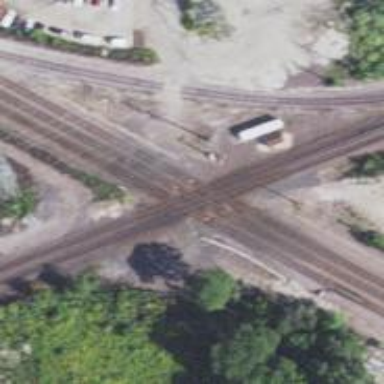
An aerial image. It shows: Railway crossing.